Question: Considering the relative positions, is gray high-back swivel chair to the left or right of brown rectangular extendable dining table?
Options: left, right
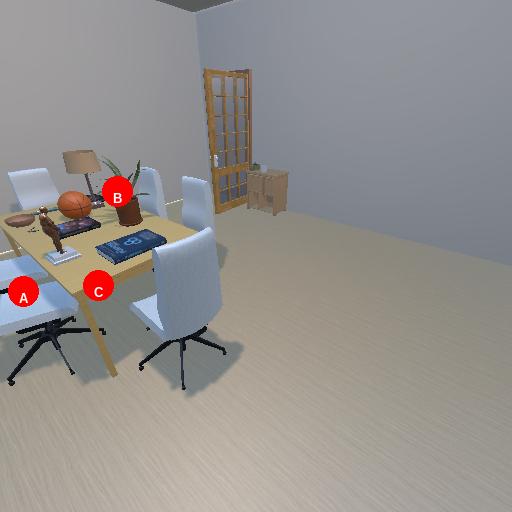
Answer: left